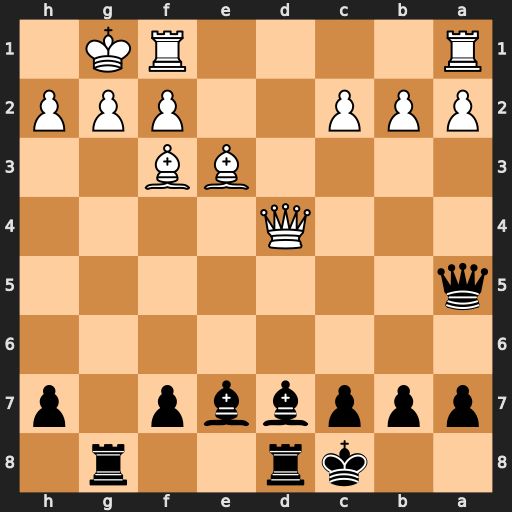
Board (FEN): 2kr2r1/pppbbp1p/8/q7/3Q4/4BB2/PPP2PPP/R4RK1
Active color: b
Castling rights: -
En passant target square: -
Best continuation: Bc6 Qf4 Bd6 Qxf7 Qe5